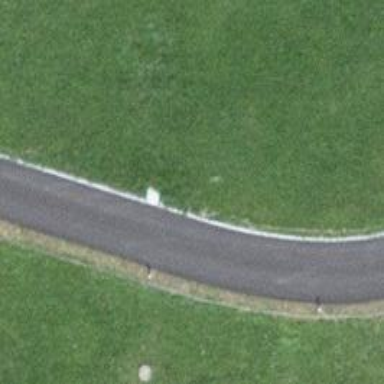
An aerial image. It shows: Asphalt track with grade1 surface.